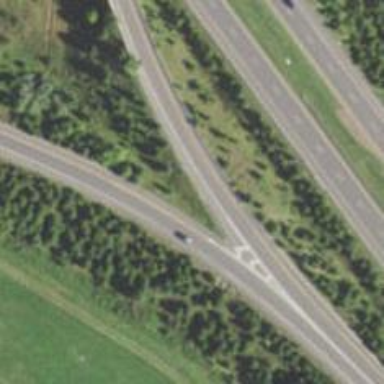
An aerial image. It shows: Asphalt trunk link road.